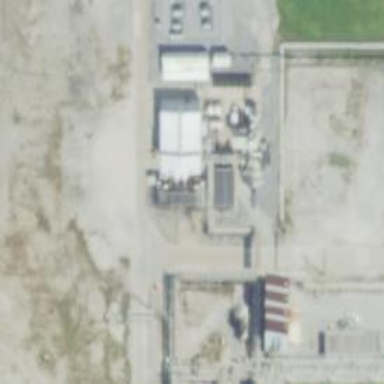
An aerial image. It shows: Gas turbine generator.